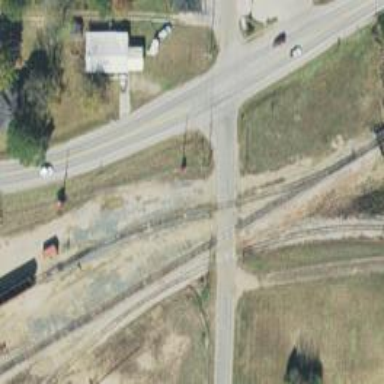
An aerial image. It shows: Railway level crossing.